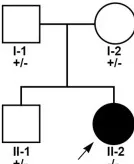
Clinical features and genetic sequencing data of the patient. (A) The pedigree of the family.
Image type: radiology (x_ray)